Aerial crown-view tile of a tropical tree (Barro Colorado Island, Panama), acquired 20240813:
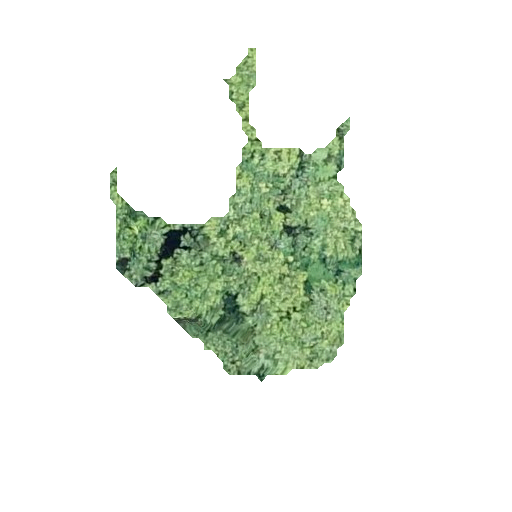
Species: Quararibea stenophylla
GBIF accepted scientific name: Quararibea stenophylla
Crown area: 58.818 m²